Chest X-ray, AP view. Patient: 54 years old, sex F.
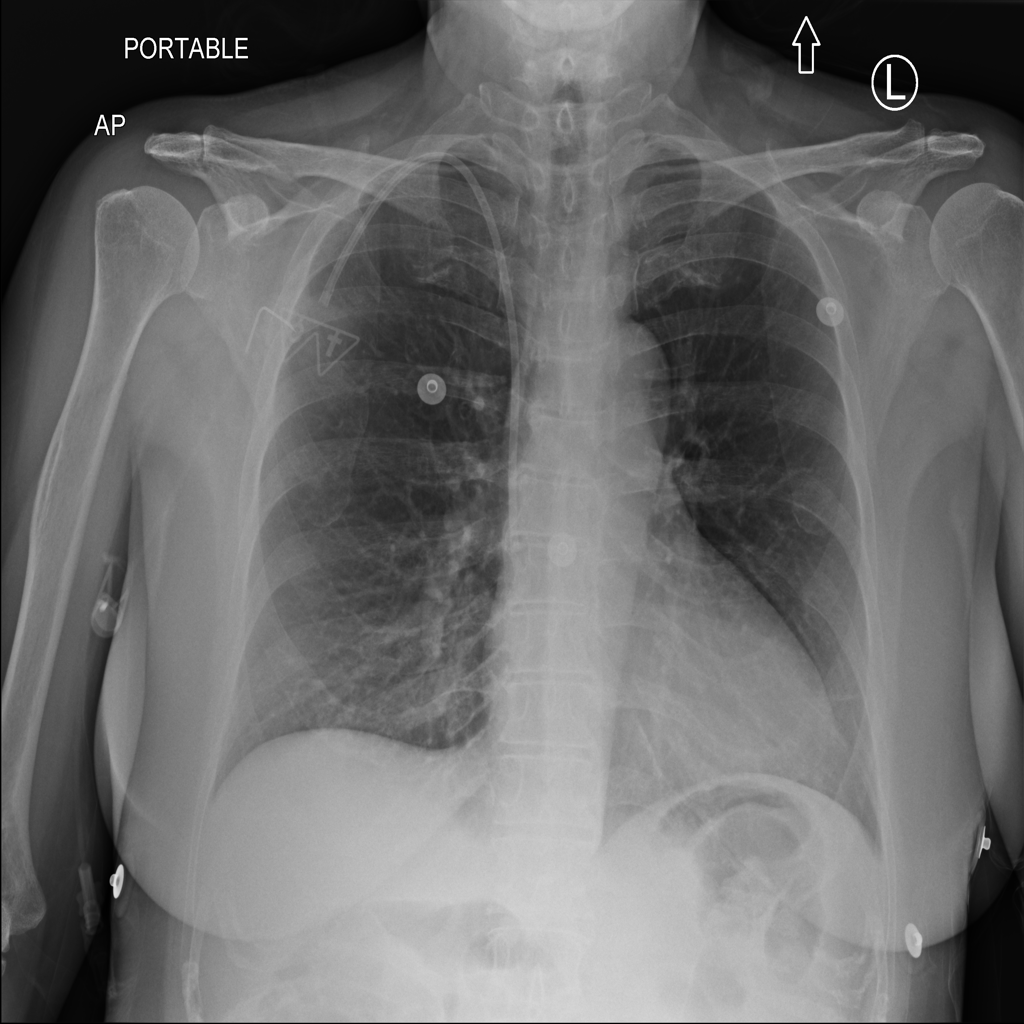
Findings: Infiltration